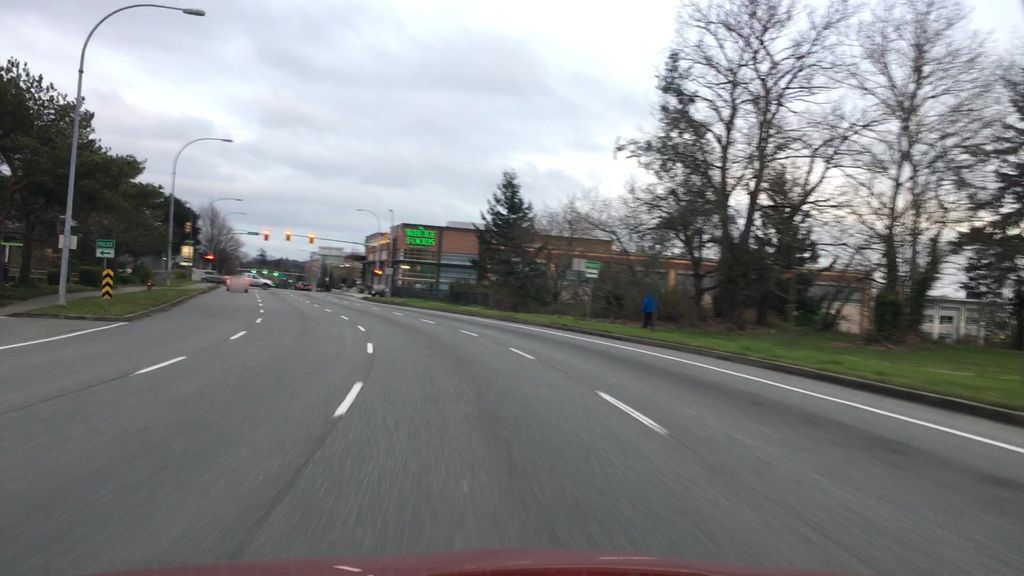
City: victoria